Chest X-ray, PA view. Patient: 5 years old, sex M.
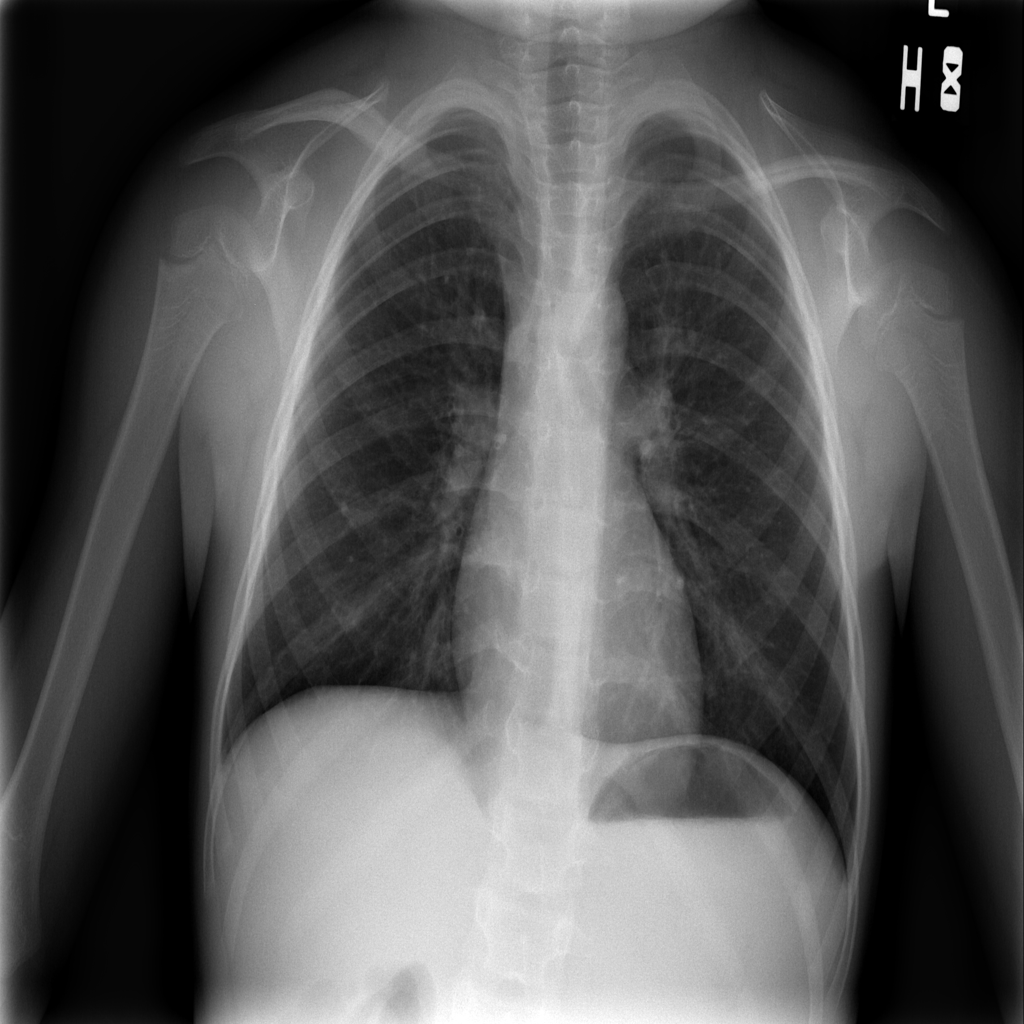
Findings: No Finding